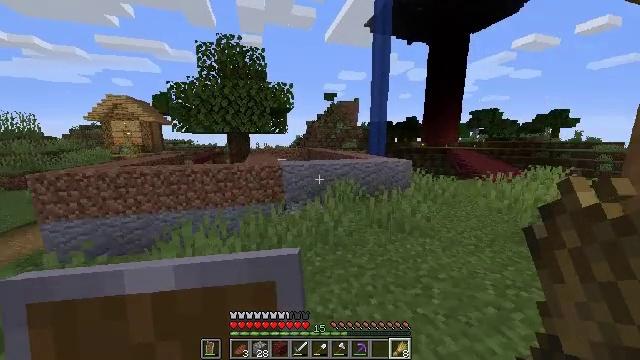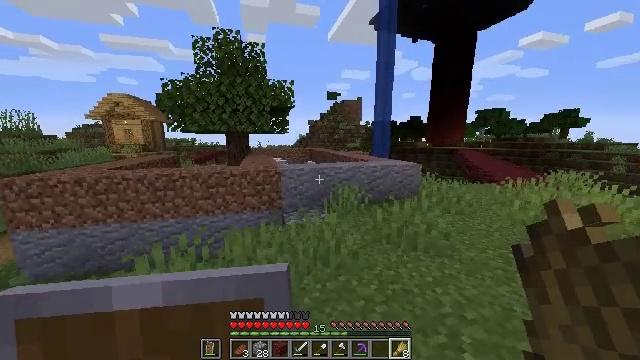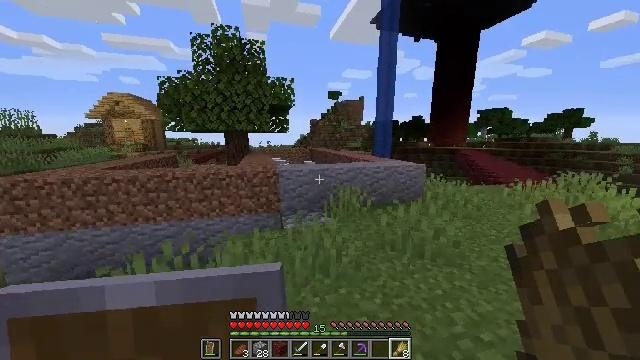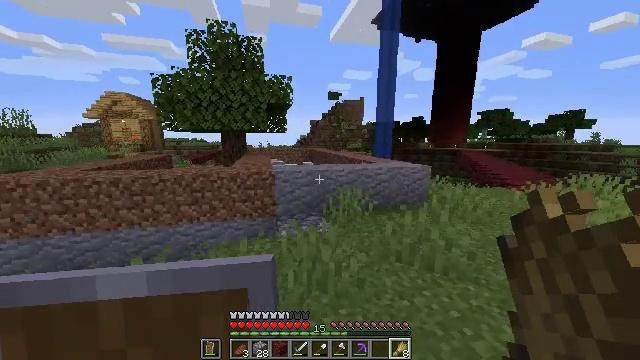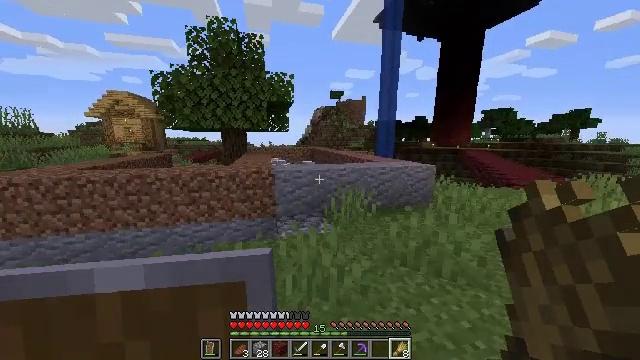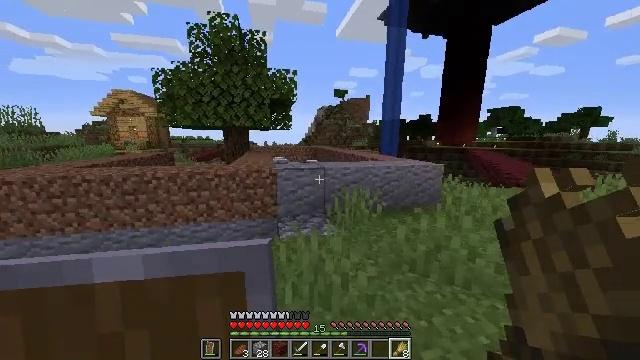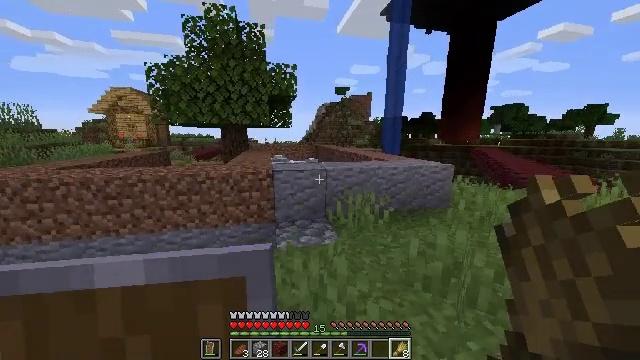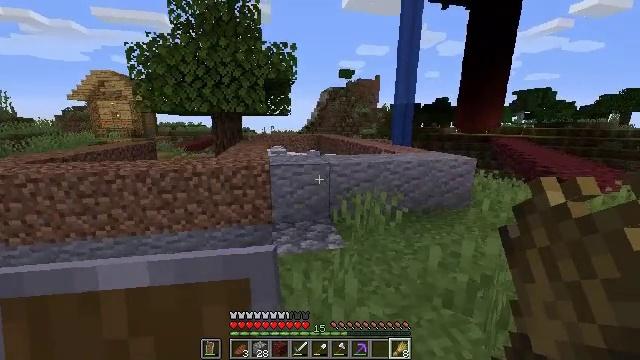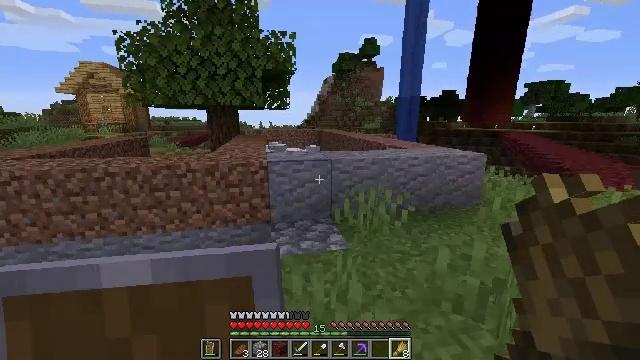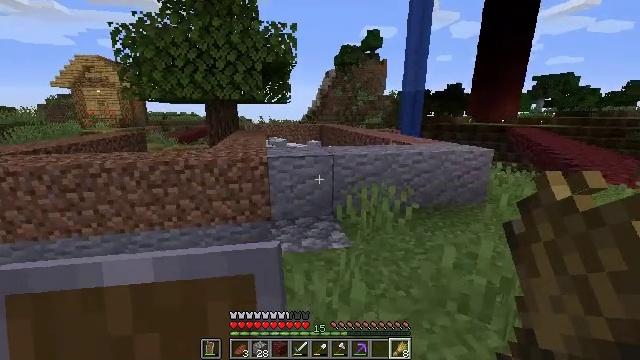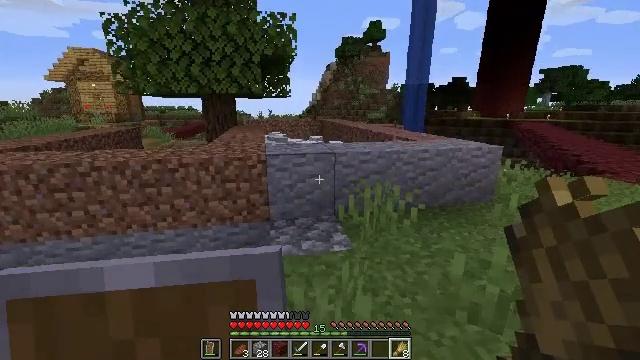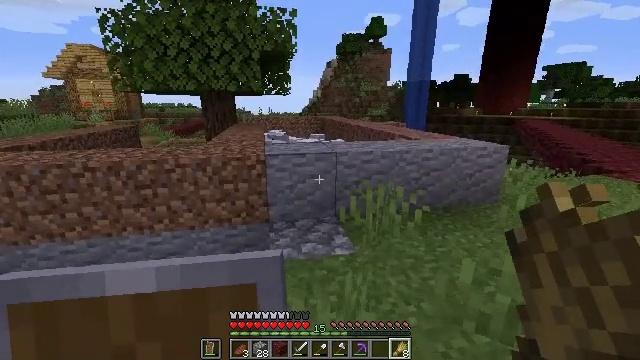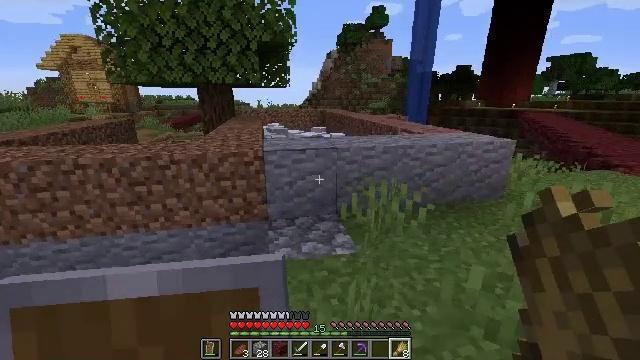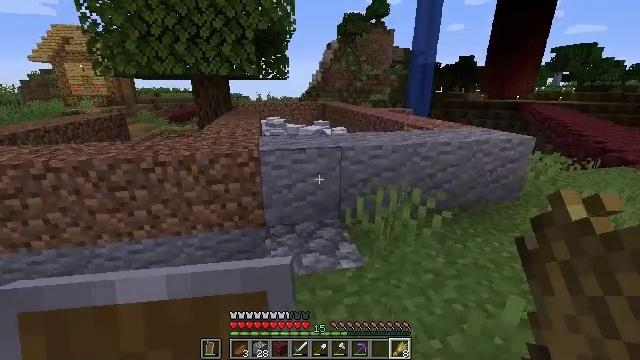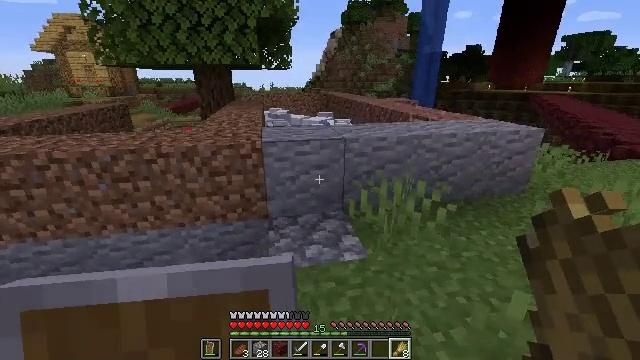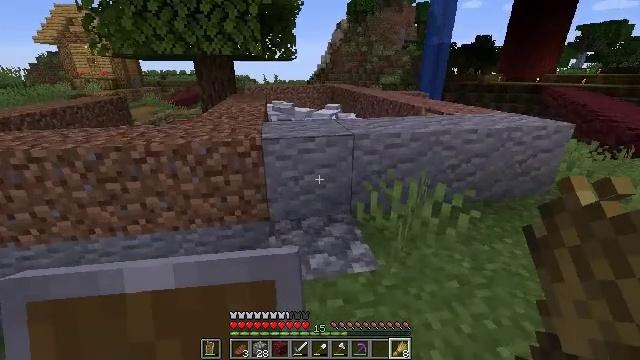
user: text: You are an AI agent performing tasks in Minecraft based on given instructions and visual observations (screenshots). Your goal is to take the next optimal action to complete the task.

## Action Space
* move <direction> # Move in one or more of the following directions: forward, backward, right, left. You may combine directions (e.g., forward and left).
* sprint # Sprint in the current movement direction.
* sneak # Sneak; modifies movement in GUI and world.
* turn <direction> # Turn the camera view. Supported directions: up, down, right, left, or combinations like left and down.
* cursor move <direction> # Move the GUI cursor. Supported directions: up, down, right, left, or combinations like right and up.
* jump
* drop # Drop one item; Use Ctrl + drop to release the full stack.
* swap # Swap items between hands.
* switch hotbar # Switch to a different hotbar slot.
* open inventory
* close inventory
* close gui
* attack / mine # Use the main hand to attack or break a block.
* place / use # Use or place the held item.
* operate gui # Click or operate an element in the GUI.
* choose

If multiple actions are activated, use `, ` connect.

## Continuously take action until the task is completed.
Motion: motion action
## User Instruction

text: Destroy the wheat to collect it.
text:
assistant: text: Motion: move forward
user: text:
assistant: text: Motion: move forward
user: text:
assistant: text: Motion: move forward
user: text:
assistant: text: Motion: move forward
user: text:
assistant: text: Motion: move forward
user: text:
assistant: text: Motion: no_op
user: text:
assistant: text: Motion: turn down
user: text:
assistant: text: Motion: no_op
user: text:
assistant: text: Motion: no_op
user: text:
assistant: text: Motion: move forward
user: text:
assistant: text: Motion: move forward
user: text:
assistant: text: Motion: move forward, turn down
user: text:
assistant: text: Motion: move forward, turn down
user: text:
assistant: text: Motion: move forward, turn down
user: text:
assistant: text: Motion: move forward, turn left and down
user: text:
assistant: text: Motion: move forward
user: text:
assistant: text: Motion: move forward, turn left
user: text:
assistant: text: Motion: move forward
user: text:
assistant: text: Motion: move forward, turn left
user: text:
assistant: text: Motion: move forward, turn left and down
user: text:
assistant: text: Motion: move forward, turn left and down, jump
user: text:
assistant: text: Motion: move forward, turn left and down, jump
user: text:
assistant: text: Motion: move forward, turn left and down, jump
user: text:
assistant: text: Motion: move forward, turn left and down, jump
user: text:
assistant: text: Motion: move forward, turn left and down
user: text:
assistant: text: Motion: move forward, turn left
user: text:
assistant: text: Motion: move forward, turn left
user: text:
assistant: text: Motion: turn left
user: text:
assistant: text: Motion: turn left
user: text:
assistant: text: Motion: turn left and down